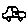
Label: car